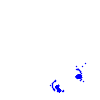
Particle: proton